Chest X-ray. View position: PA
Patient age: 18
Patient sex: M
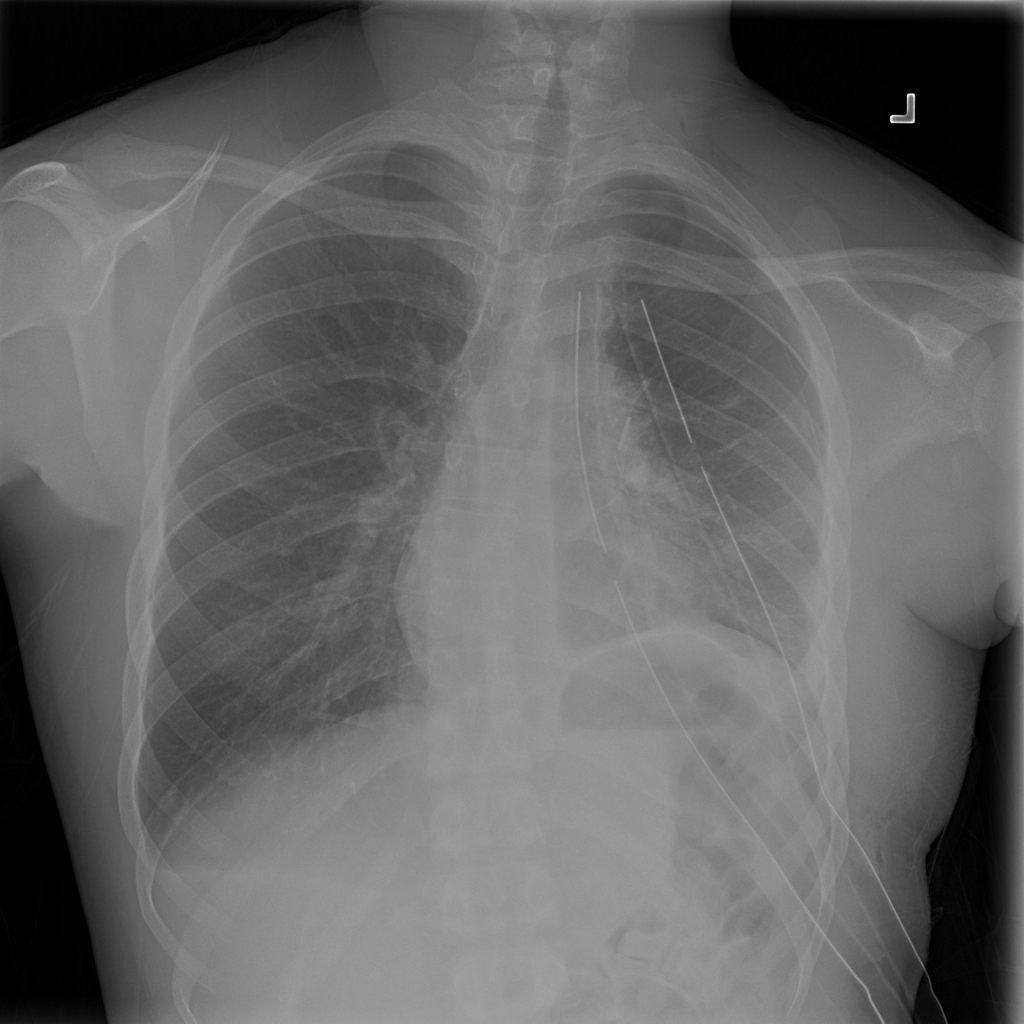
Finding: Pneumothorax